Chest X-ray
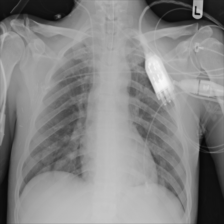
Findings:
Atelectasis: negative
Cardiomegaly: negative
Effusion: negative
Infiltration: negative
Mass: negative
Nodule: positive
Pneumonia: negative
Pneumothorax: negative
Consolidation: negative
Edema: negative
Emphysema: negative
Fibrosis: negative
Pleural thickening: negative
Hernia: negative